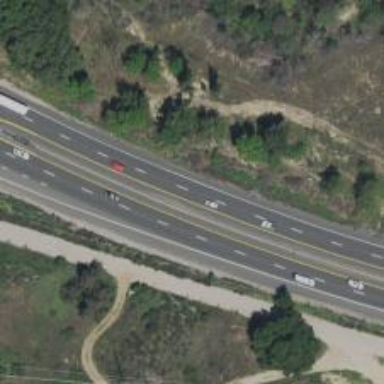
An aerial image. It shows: Expressway with asphalt surface classified as trunk highway.